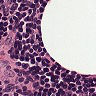
Metastatic tissue present: no